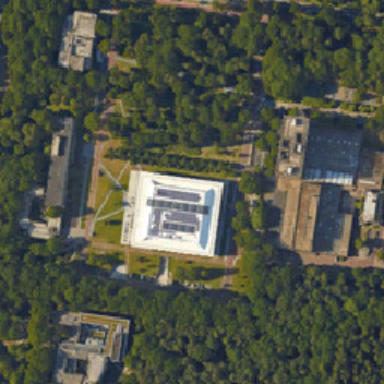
I planted many trees in the school .